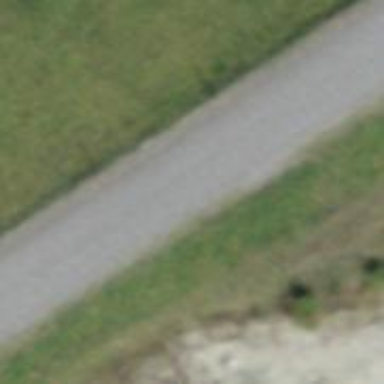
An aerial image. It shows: Designated golf cart path with asphalt surface alongside service road.